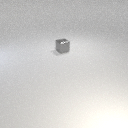
small gray metal cube